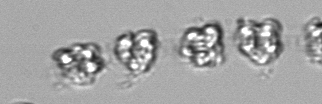
Label: Leptocylindrus_mediterraneus